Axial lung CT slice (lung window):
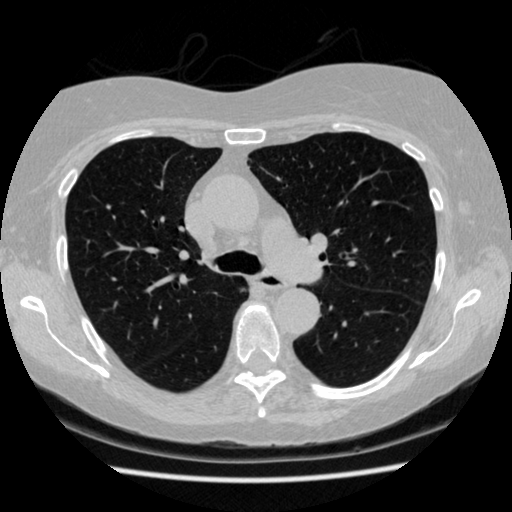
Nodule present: no